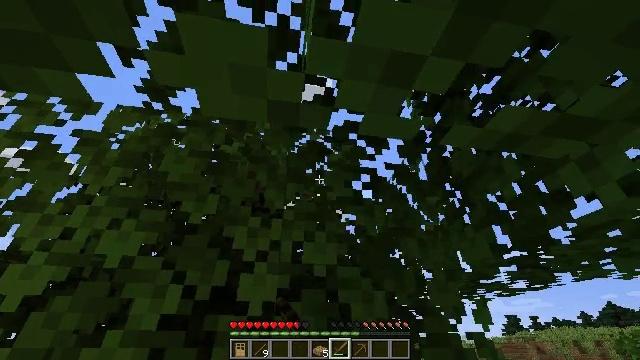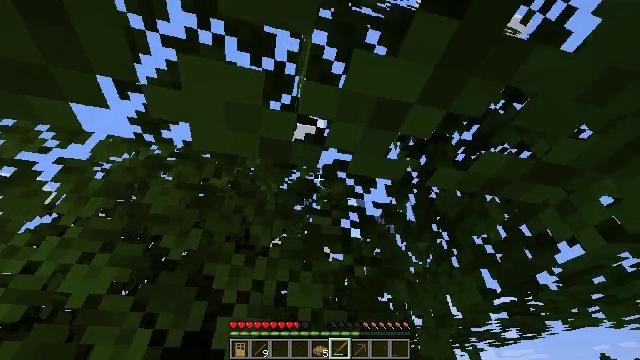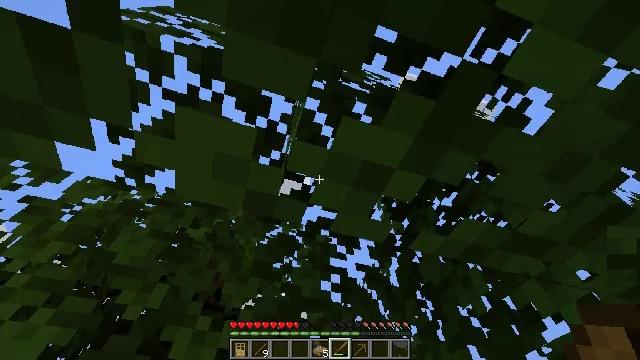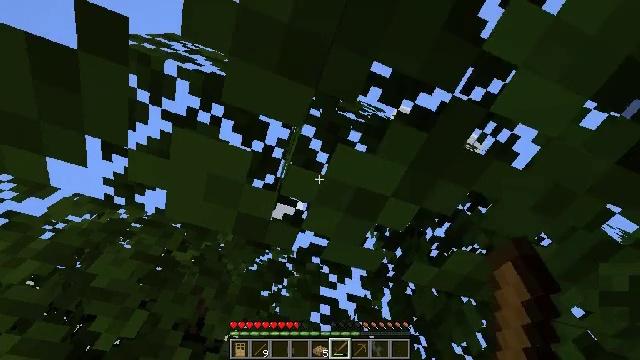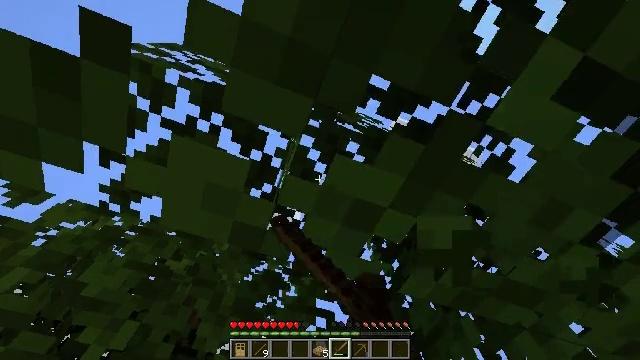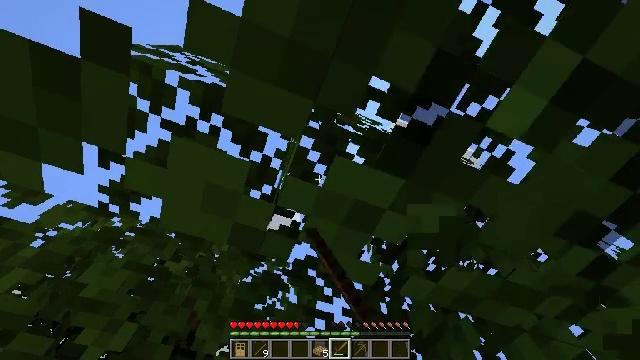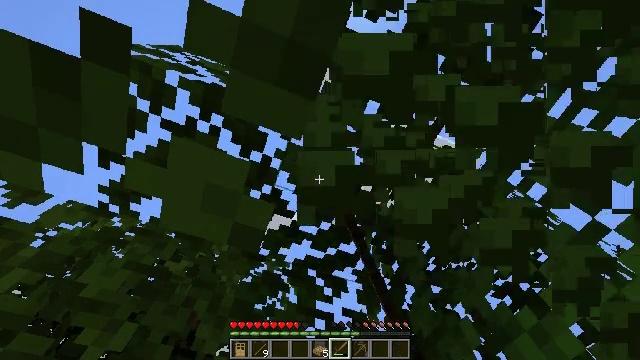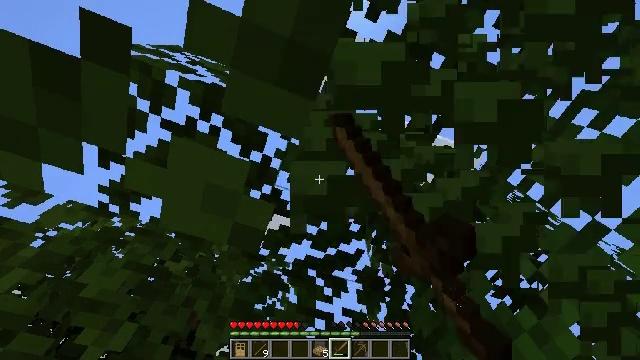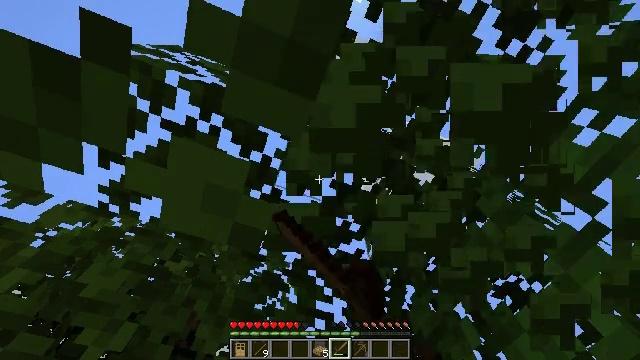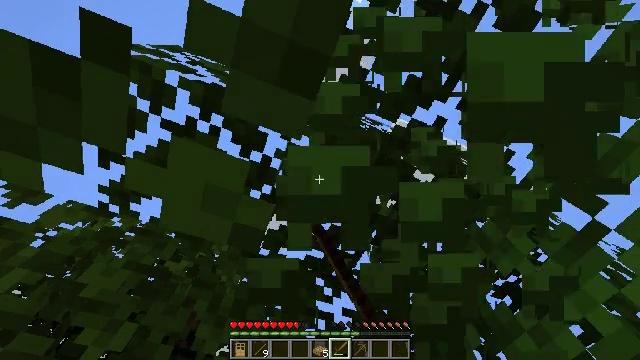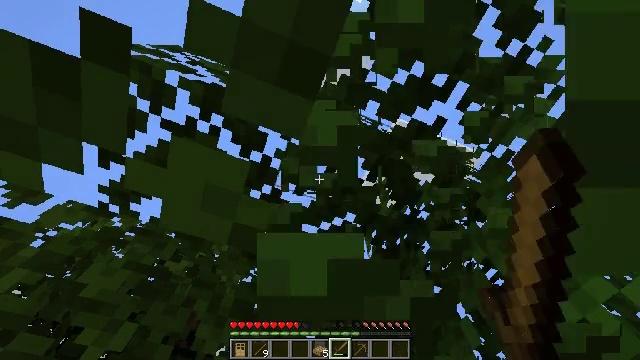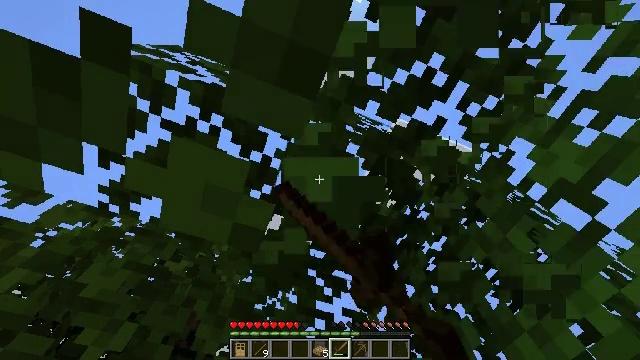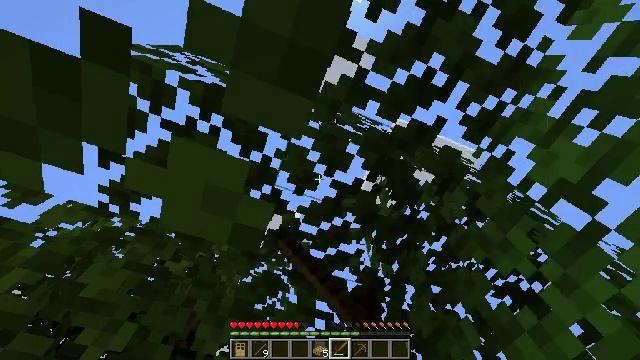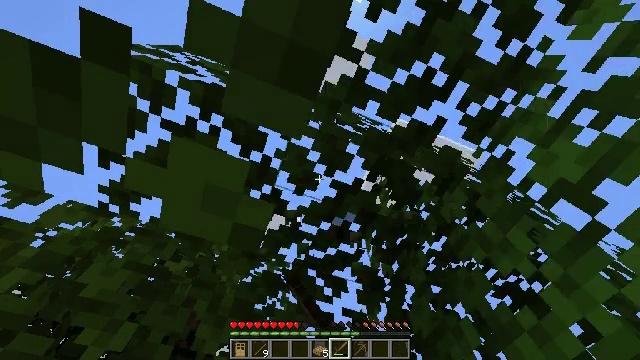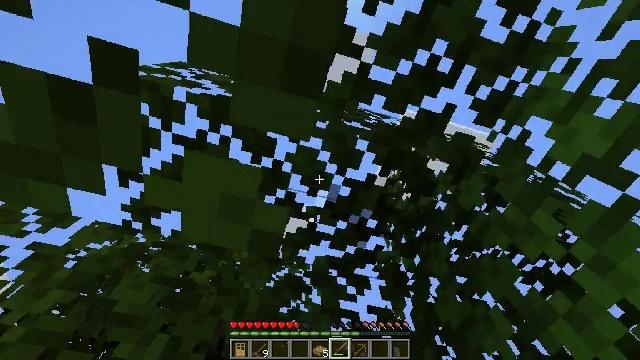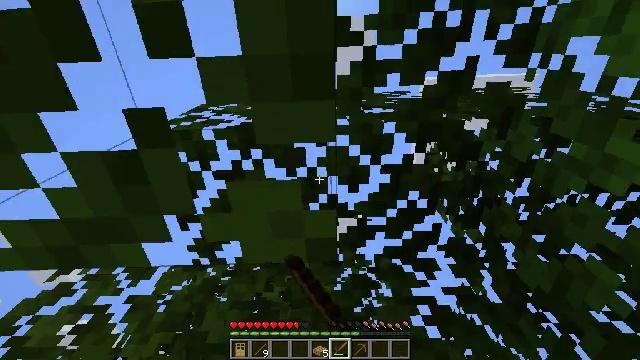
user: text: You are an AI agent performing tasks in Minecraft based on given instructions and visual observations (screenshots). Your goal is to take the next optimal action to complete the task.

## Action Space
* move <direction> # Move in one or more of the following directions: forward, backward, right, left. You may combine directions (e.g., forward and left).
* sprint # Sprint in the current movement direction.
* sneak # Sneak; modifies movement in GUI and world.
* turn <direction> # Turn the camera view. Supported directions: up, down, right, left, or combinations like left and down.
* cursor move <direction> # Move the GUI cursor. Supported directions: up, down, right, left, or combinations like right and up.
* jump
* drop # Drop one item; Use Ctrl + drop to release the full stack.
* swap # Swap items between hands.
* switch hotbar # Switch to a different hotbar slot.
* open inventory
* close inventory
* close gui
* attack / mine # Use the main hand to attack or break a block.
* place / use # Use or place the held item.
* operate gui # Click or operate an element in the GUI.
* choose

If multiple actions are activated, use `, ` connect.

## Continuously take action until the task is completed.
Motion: motion action
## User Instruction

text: Mine oak leaves.
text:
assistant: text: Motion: turn right and up, attack / mine
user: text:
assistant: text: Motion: turn right and up, attack / mine
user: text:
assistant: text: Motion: turn right and up, attack / mine
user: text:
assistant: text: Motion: turn right and up, attack / mine
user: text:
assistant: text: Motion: attack / mine
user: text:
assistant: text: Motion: attack / mine
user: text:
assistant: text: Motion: attack / mine
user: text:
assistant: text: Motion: attack / mine
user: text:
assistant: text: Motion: attack / mine
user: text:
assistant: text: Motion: attack / mine
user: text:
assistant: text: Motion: attack / mine
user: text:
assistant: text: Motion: attack / mine
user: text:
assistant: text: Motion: attack / mine
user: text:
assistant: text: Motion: turn left, attack / mine
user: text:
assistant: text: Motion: turn left, attack / mine
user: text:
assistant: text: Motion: turn left, attack / mine
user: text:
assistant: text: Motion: attack / mine
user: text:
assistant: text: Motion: attack / mine
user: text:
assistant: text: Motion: attack / mine
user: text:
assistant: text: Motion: attack / mine
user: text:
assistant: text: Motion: attack / mine
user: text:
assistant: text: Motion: attack / mine
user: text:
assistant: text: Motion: attack / mine
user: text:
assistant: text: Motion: turn right and down, attack / mine
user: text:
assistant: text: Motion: turn right and down, attack / mine
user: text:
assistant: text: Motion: turn right, attack / mine
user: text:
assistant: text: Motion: attack / mine
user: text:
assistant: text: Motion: attack / mine
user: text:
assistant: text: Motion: attack / mine
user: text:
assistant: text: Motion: attack / mine